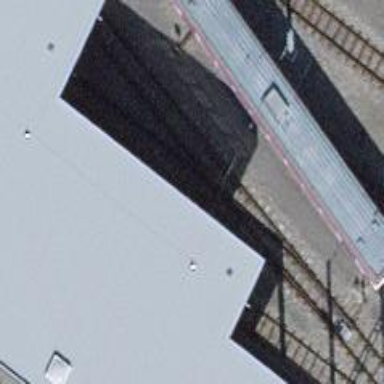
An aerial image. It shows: Narrow-gauge railway with single track running through yard. The railway is electrified with contact line.